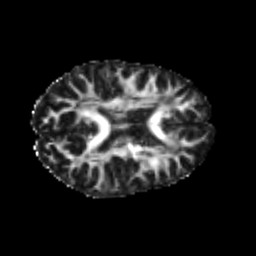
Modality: FA
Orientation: axial
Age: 22
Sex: female
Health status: healthy
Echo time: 0.074 s